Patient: sex M, age 29
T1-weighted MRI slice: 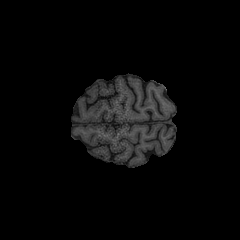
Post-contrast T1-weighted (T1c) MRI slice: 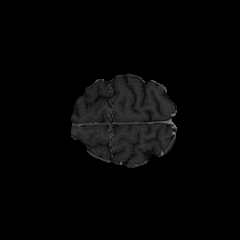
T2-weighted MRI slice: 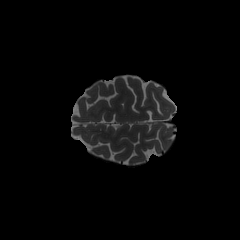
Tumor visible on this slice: no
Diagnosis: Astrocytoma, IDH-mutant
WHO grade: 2